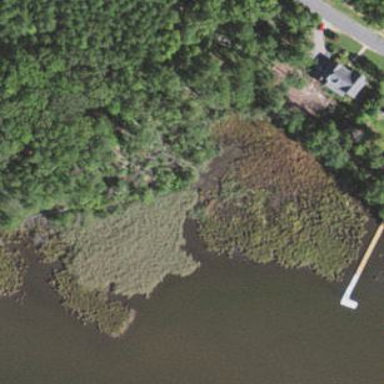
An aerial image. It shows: Tidal wetland characterized by saltmarsh vegetation.